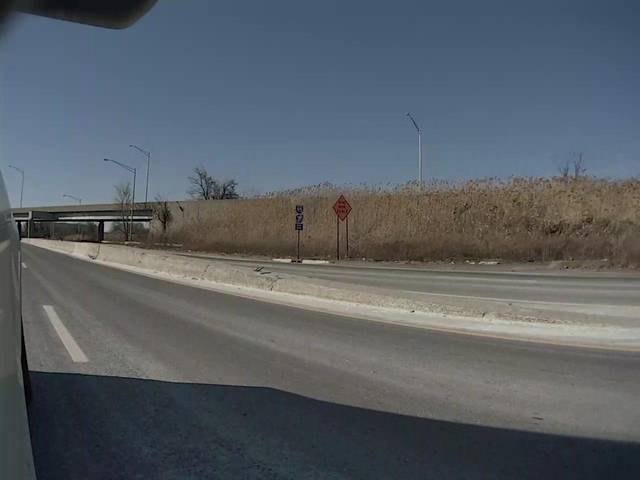
Region: United States
Coordinates: 40.75, -74.123